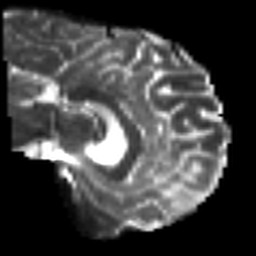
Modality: T2w
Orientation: sagittal
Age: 49
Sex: female
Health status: healthy
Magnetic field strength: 3 T
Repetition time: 9 s
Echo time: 0.093 s